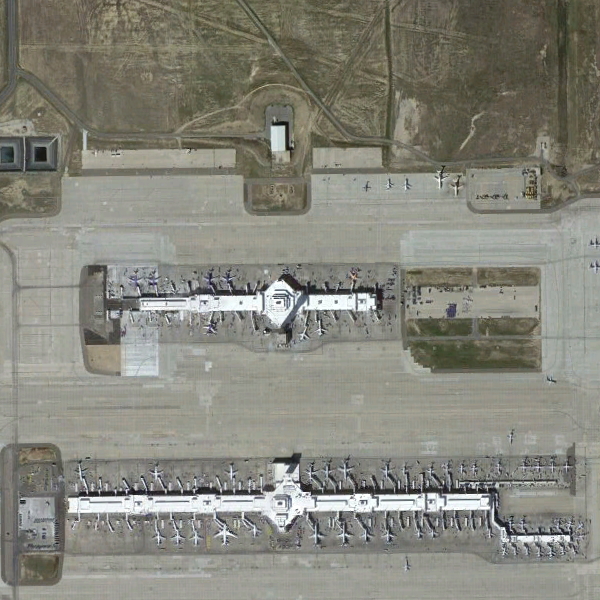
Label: Airport